Here is the envelope spectrum of one vibration snapshot from a rolling-element bearing, with each characteristic fault-frequency family marked on the frequency axis. Diagnose the bearing from this image, choosing from: normal, inner_race, outer_race, ball.
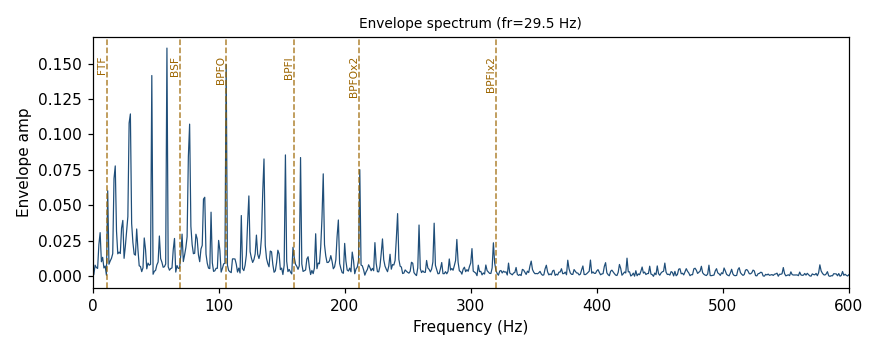
Answer: outer_race